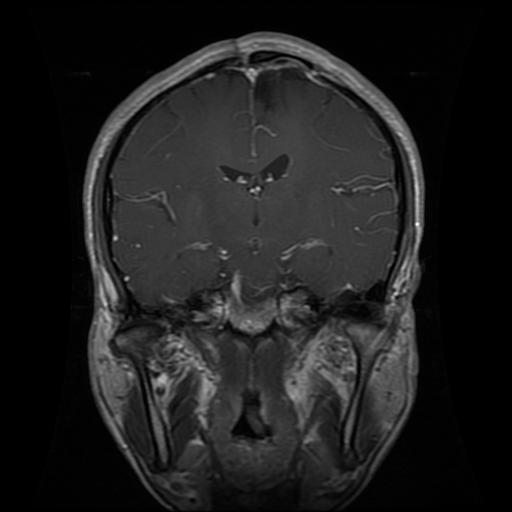
Label: glioma